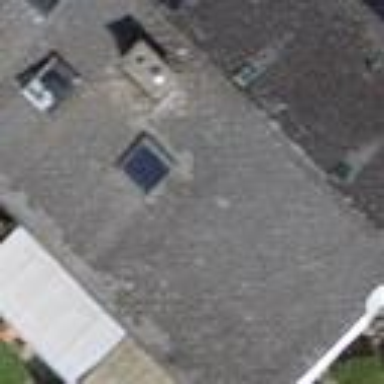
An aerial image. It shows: Building with tile roof.